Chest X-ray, AP view. Patient: 55 years old, sex M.
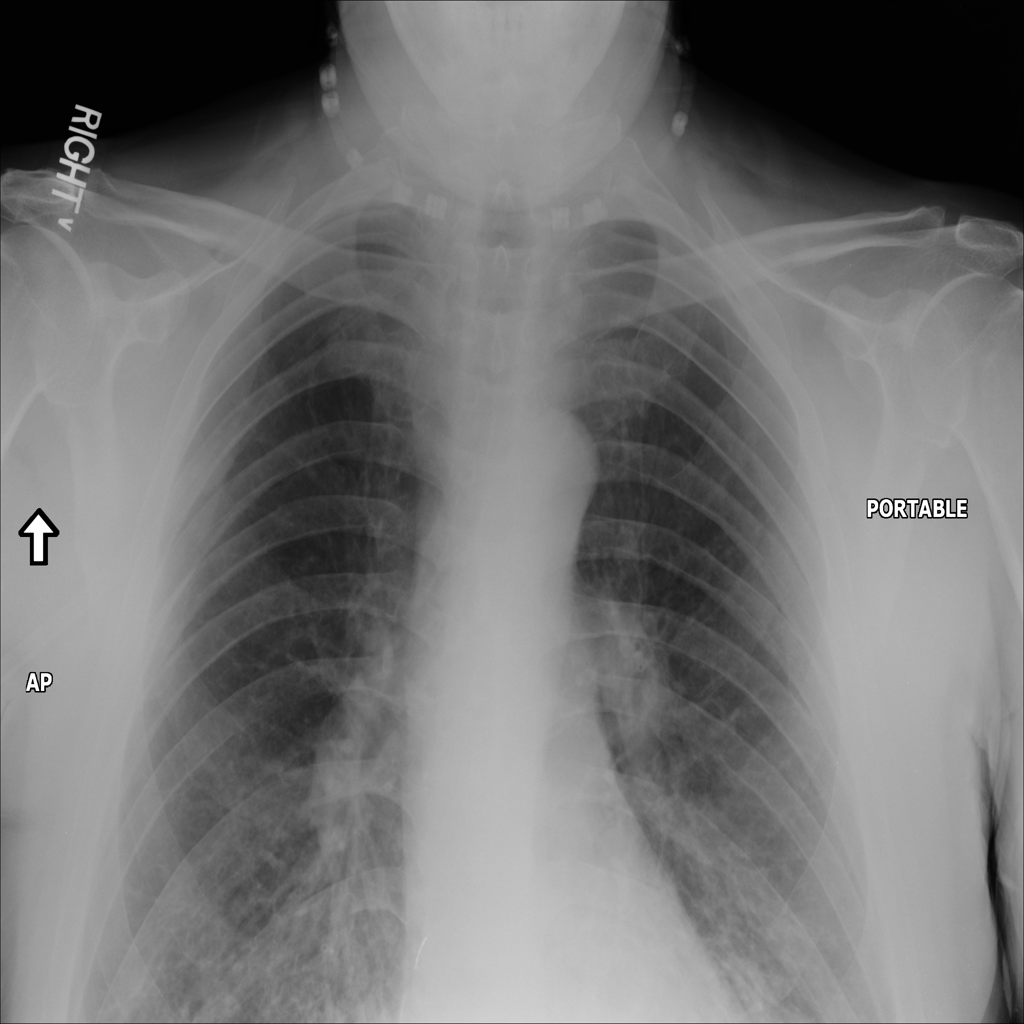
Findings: No Finding